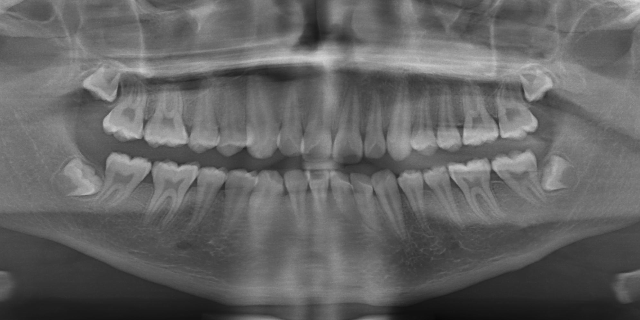
adult